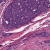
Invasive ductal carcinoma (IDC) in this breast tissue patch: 0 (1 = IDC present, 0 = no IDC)